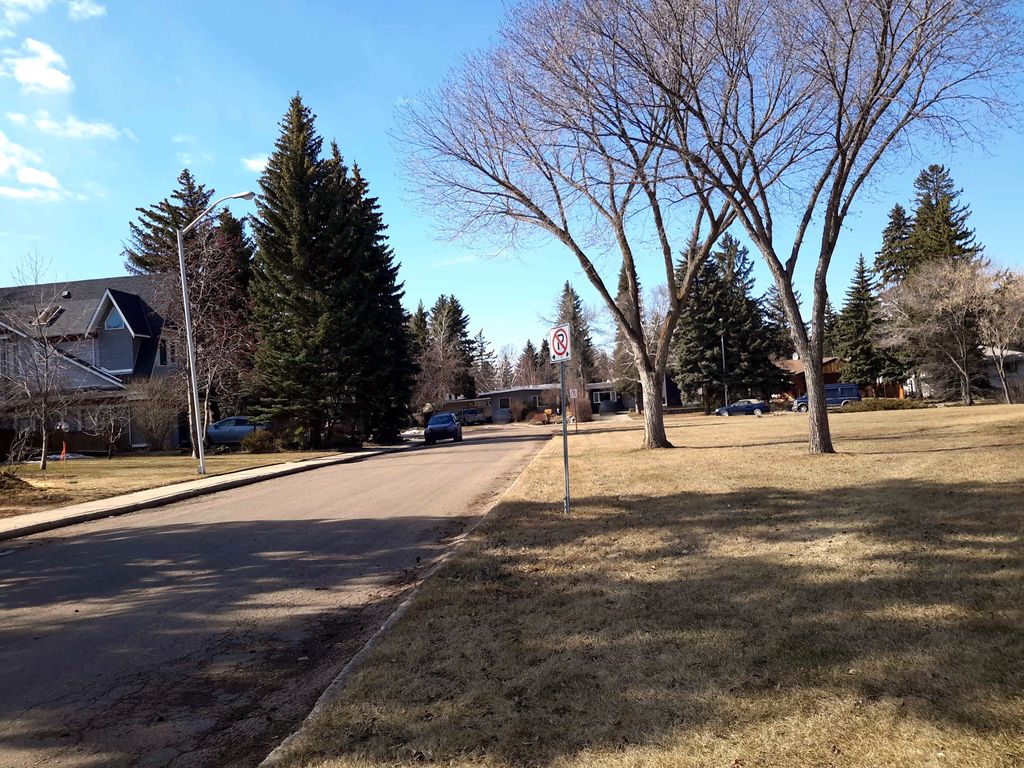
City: edmonton